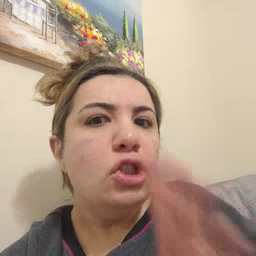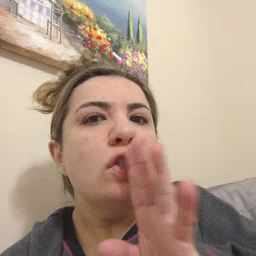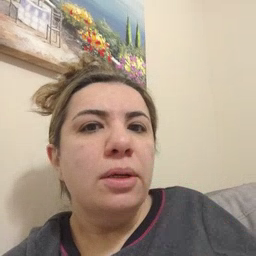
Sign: talk